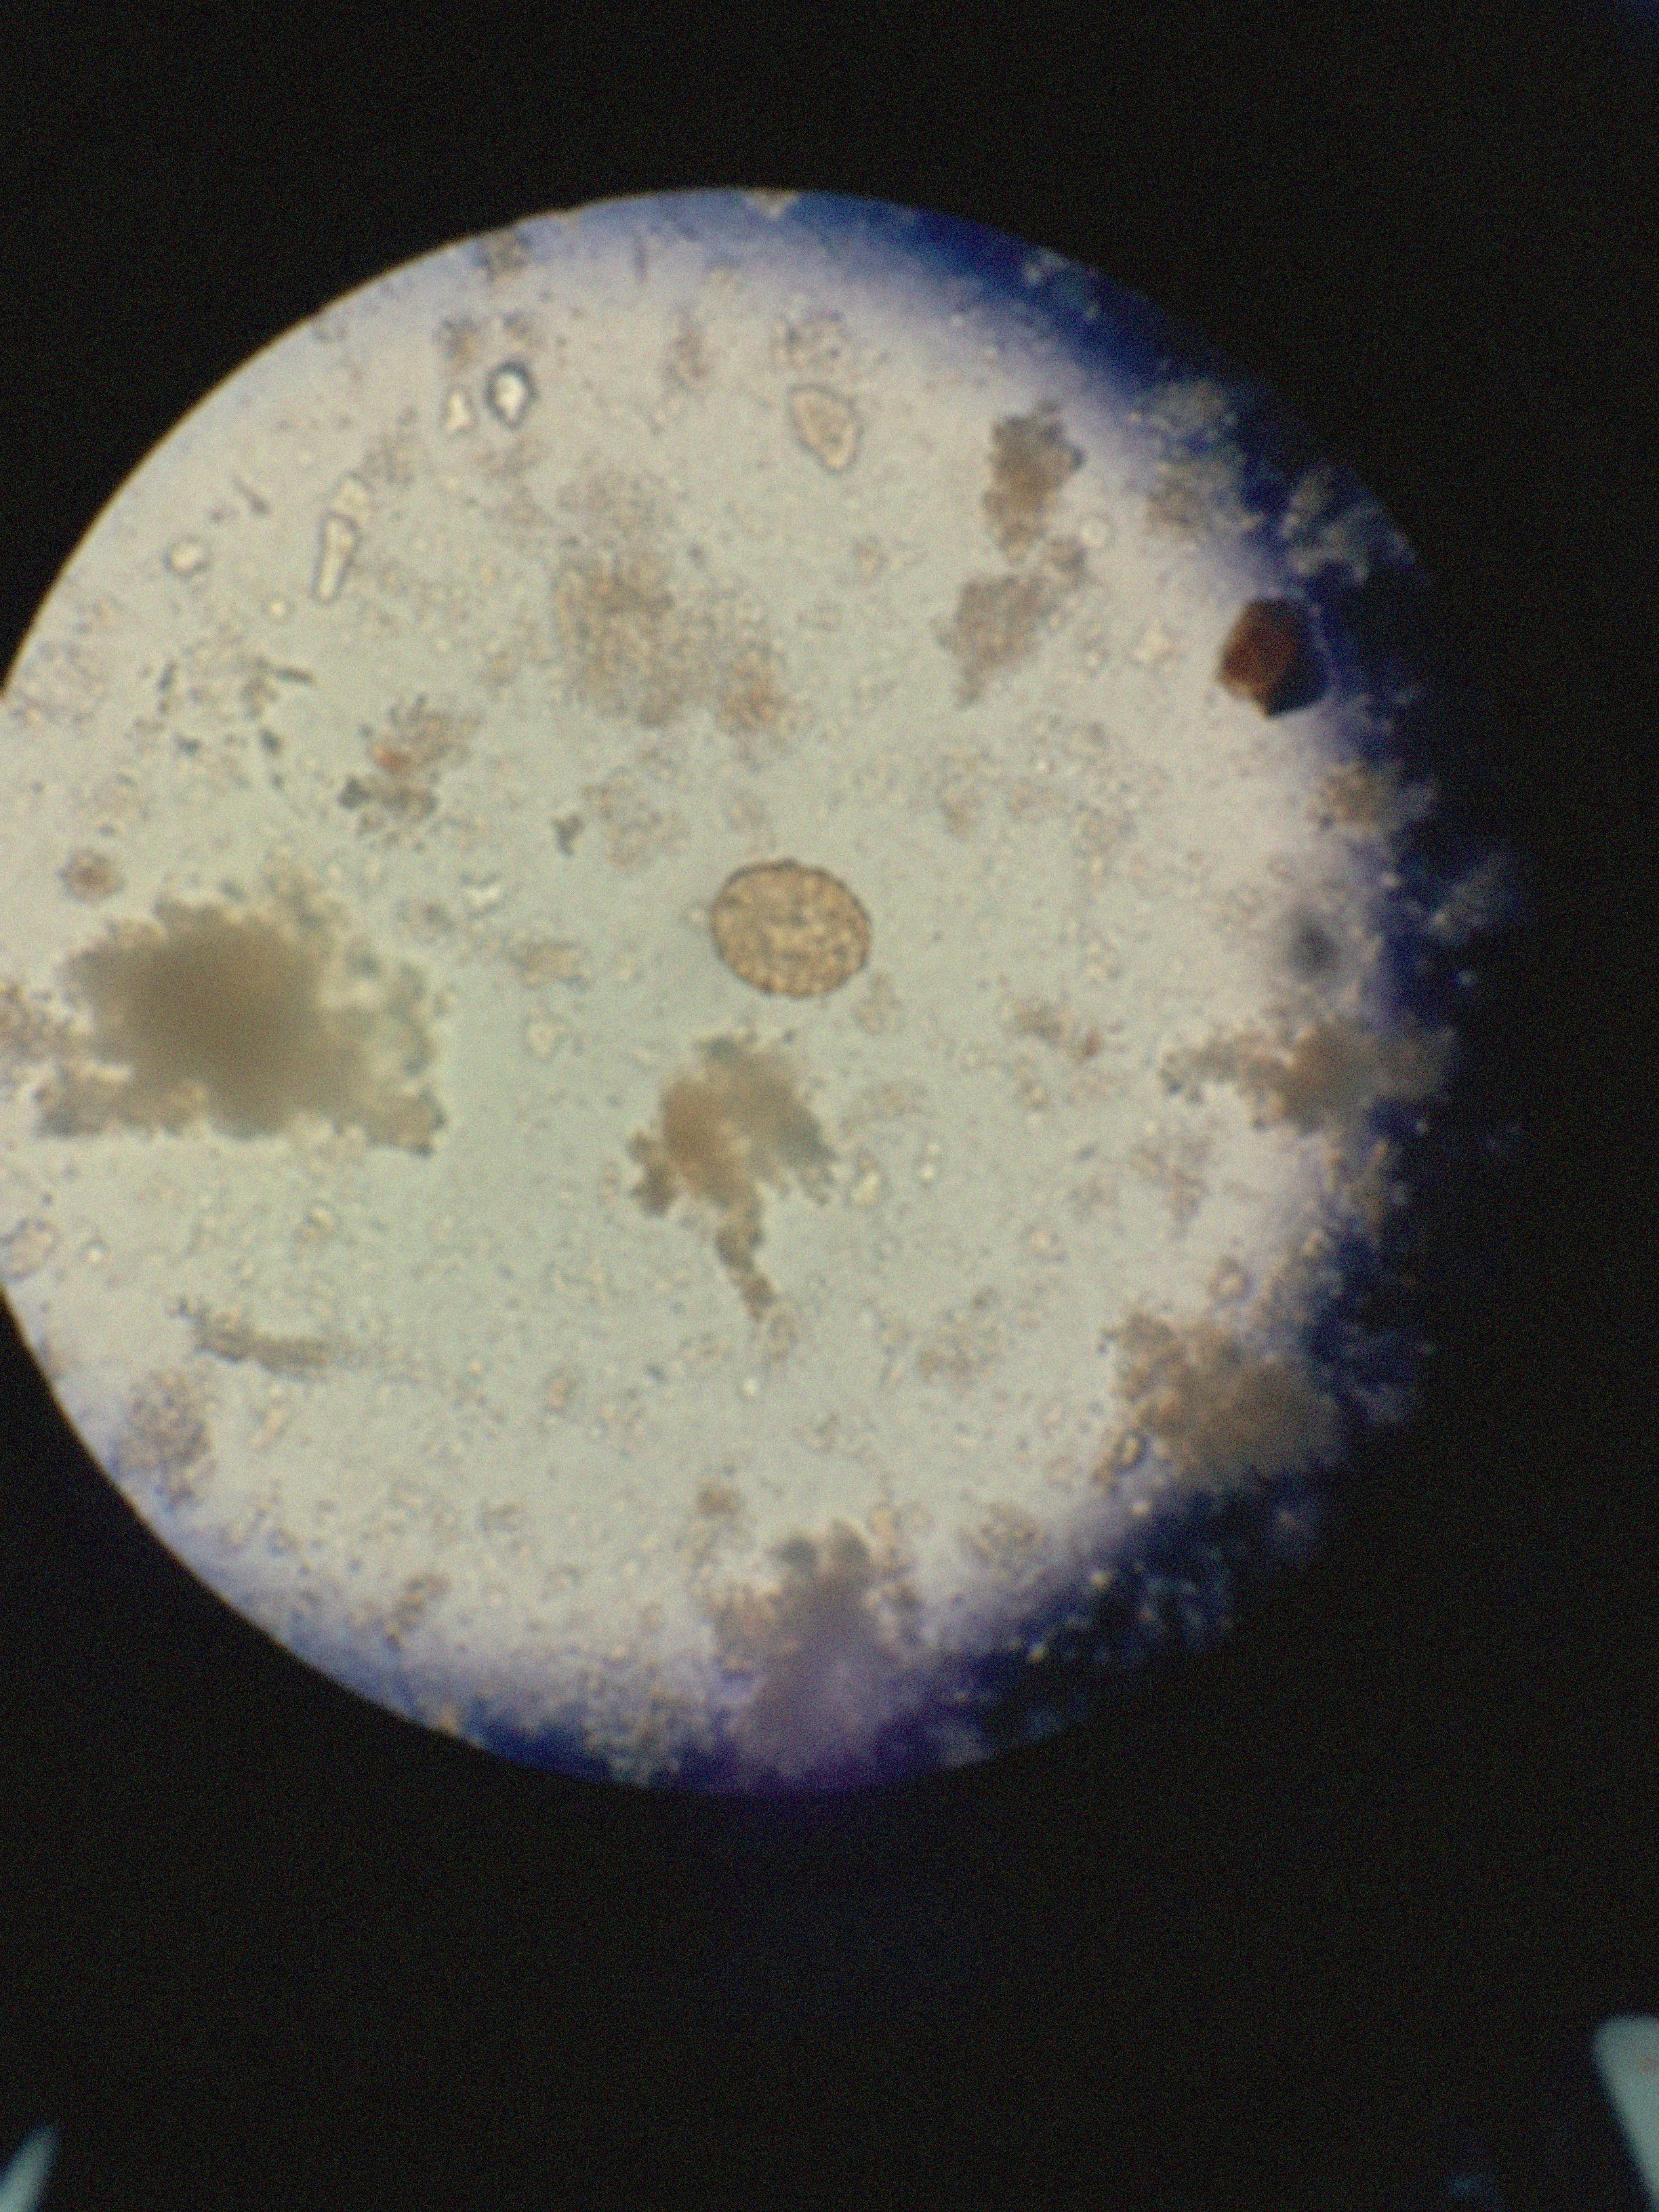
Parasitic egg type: Ascaris lumbricoides